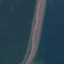
Land use / land cover: River